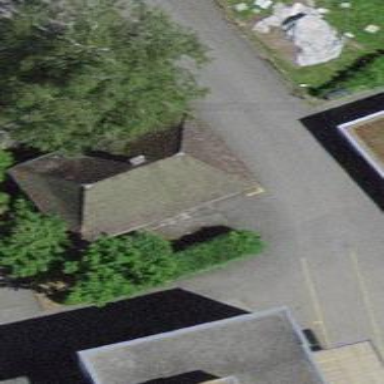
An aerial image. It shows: Garage building.